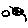
Label: moon